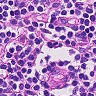
Metastatic tissue present: no